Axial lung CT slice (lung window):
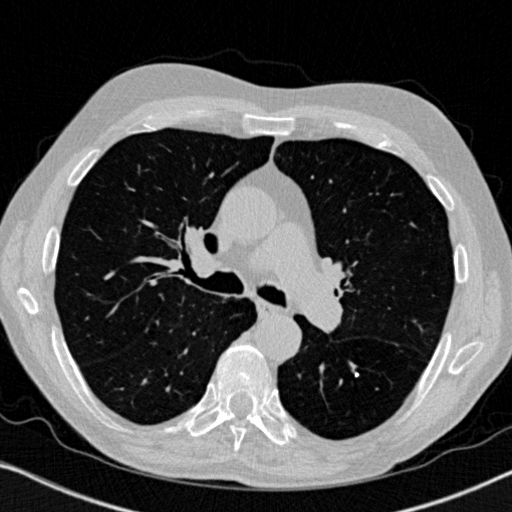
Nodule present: yes
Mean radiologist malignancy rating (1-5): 1